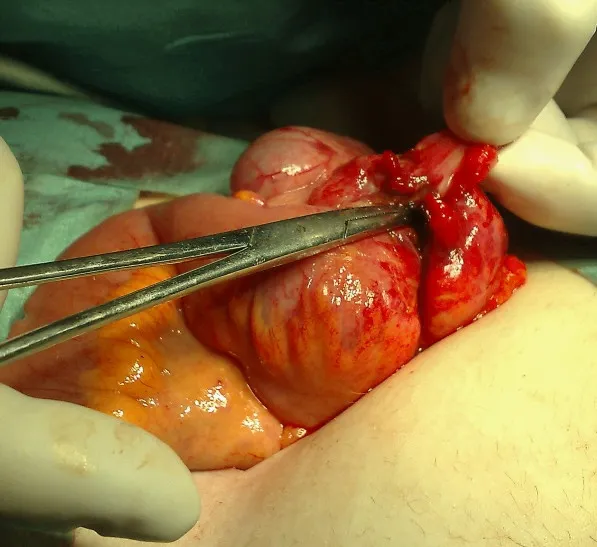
Intraoperative view of the perforation through a solitary caecal diverticulum.
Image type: medical_photograph (other_medical_photograph)